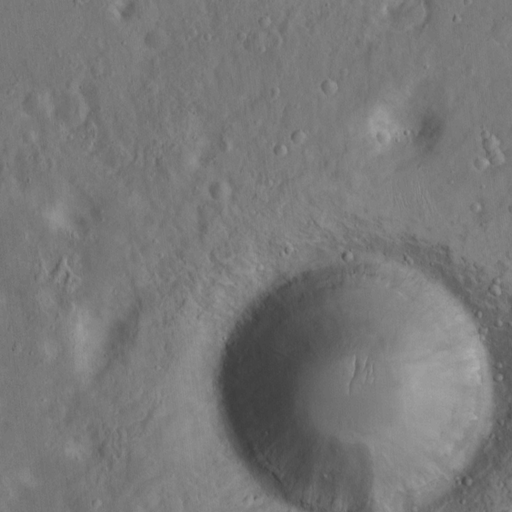
Objects detected: cone, cone, cone